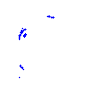
Particle: kaon